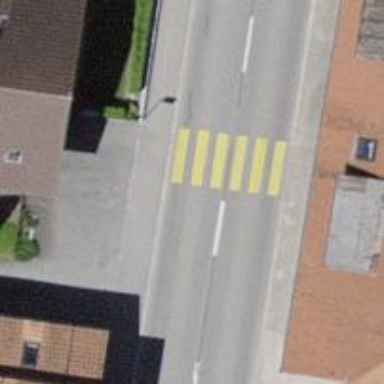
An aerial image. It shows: Uncontrolled zebra crossing on the road.